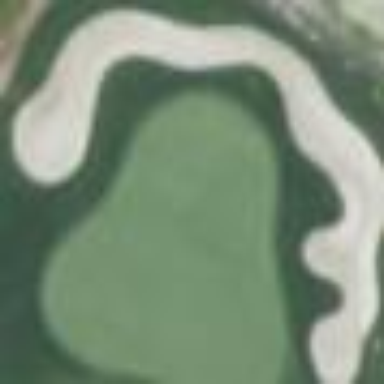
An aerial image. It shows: Golf bunker filled with sandy terrain.